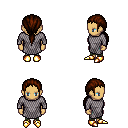
a pixel art fantasy rpg character, female body template, human, tanned skin, chain mail, teal pants, brown ponytail hairstyle, gold boots, four views (front, back, left, right), 2x2 character sprite sheet, small pixel art, hard edges, no anti-aliasing